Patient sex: F
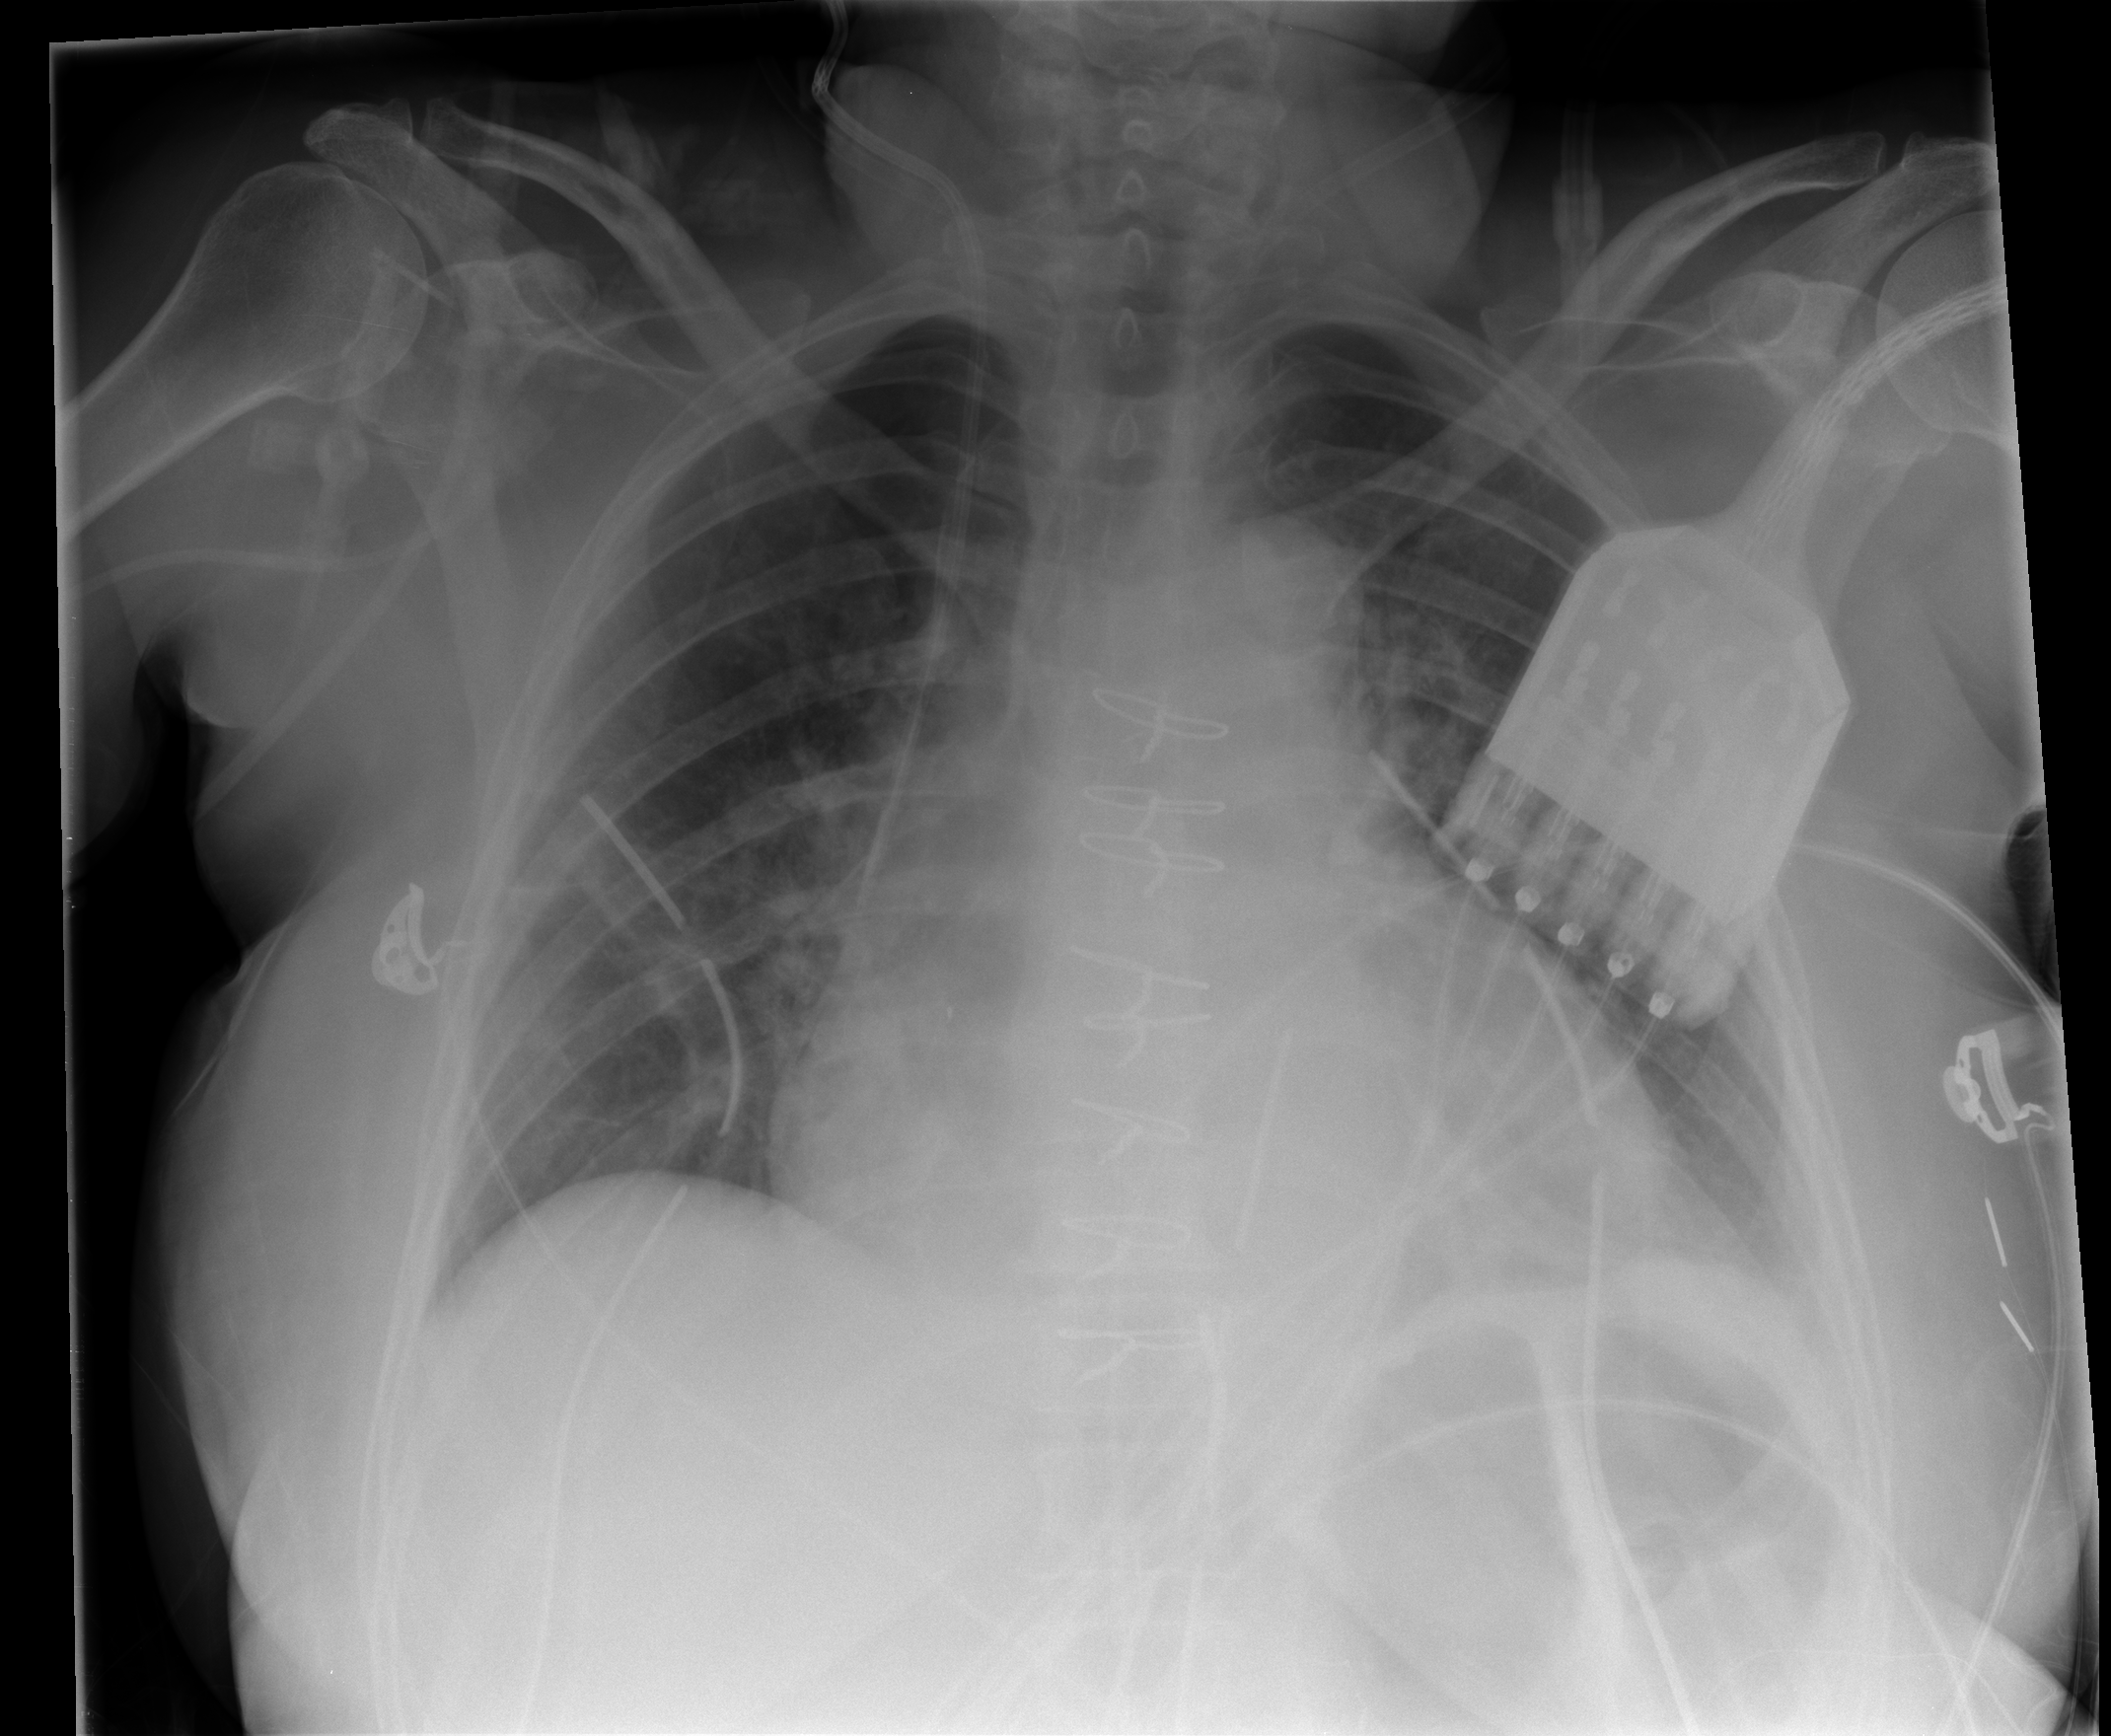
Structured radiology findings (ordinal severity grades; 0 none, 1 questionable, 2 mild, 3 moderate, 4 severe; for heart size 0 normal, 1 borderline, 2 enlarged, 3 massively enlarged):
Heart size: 2
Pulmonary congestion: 0
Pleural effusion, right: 0
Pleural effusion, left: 2
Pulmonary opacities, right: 2
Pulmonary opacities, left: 2
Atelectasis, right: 2
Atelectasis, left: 2